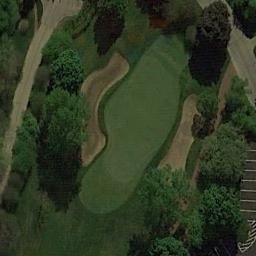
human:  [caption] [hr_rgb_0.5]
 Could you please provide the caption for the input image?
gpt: Many trees are near the golf course .

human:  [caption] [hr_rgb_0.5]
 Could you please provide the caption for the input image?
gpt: There are five bunkers in this area, Two winding paths and a small river .

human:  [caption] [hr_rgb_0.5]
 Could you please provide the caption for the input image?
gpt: The golf course has a putting green, A fairway, Some barrier trees and two sandpits and some barrier trees are on both sides of the fairway .

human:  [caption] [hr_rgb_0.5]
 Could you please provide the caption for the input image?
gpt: There are a few bunkers and a few paths on the large green lawn on the golf course and many trees .

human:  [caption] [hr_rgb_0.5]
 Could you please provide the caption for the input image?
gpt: There are two bunkers and some trees on the golf course .